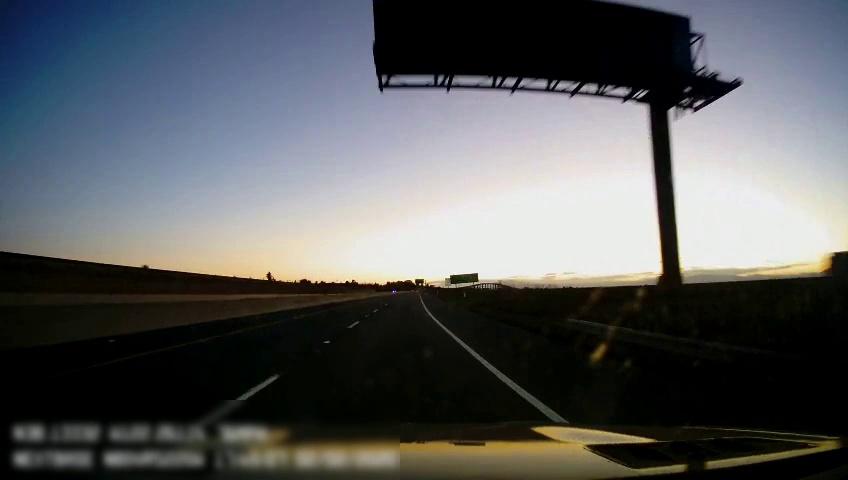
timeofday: Dusk/Dawn/Twilight
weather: Sunny
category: Drivable Space
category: Lanes | Current Lane
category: Lanes | Current Lane
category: Lanes | Alternate Lane
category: Traffic | Signs